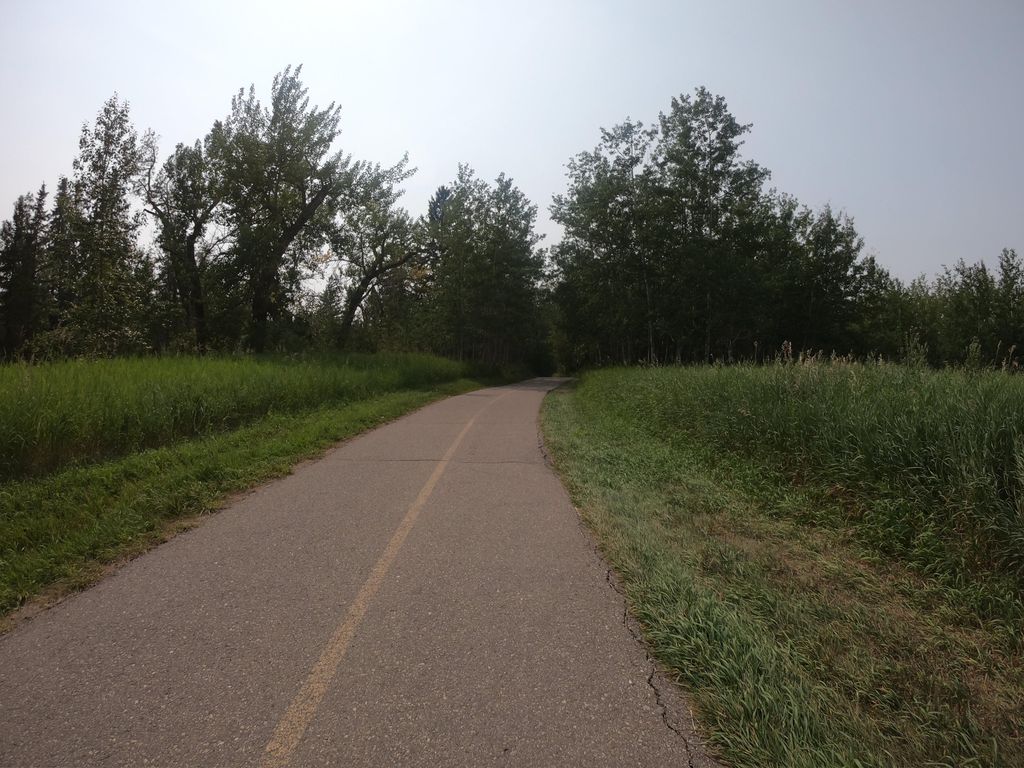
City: calgary